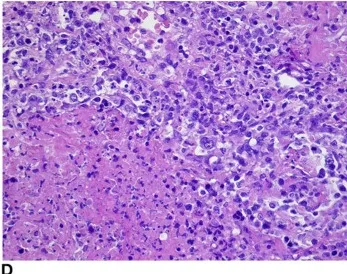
Dense infiltration of the brain composed of Reed-Sternberg cells, small lymphocytes, and macrophages. Corresponding to the classical Hodgkin lymphoma of the central nervous system, mixed cellularity (MCcHL), and . . 40x.
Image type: pathology (h&e)